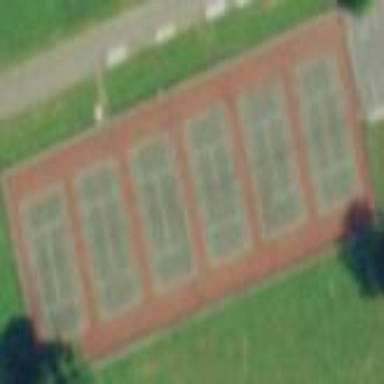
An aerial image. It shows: Tennis court in leisure pitch.